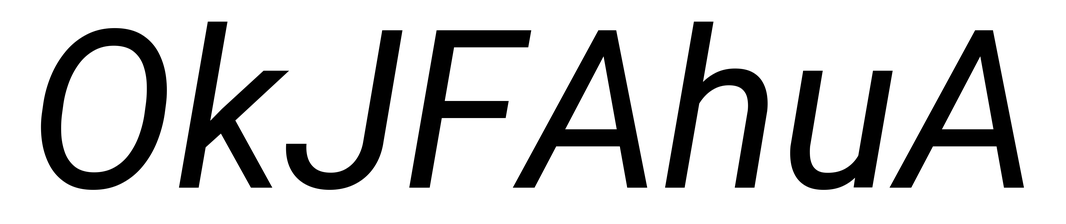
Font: Roboto-Italic_Italic